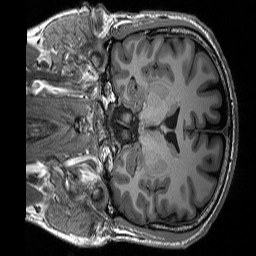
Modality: T1w
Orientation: coronal
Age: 40
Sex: male
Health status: healthy
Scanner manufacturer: siemens
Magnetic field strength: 3 T
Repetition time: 2.3 s
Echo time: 0.00298 s